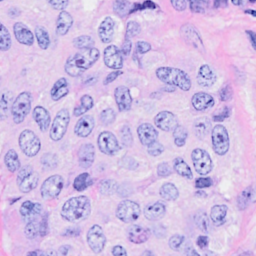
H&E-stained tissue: Breast